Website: lowes
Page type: customer-info-address
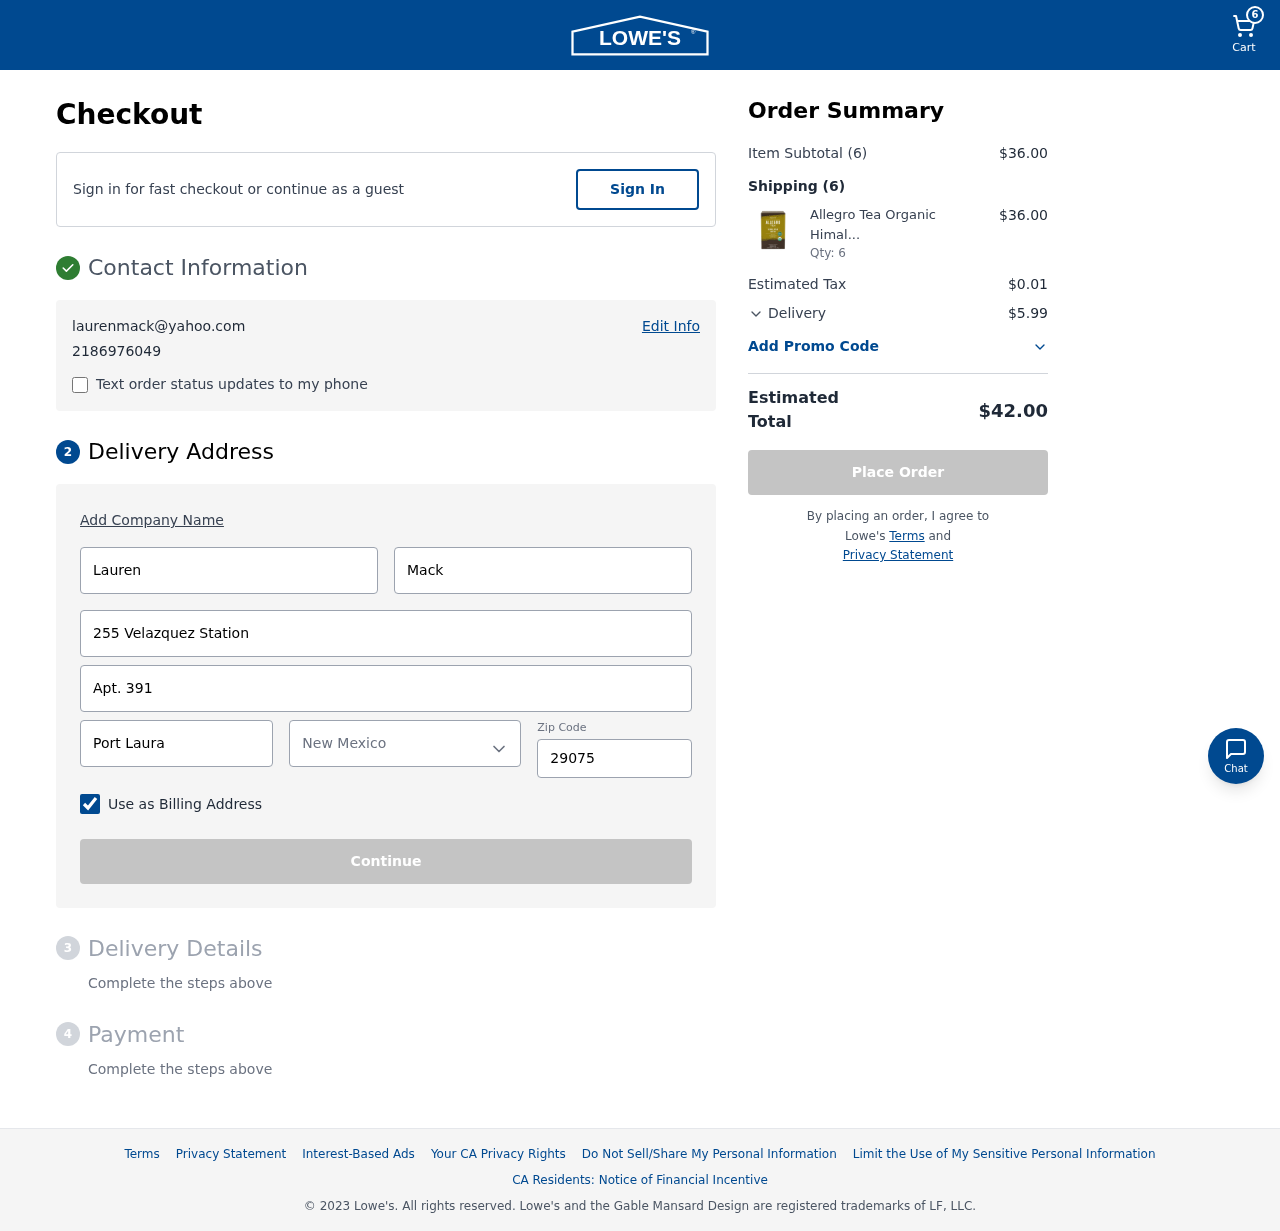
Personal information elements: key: PII_CITY
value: Port Laura
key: PII_EMAIL
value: laurenmack@yahoo.com
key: PII_FIRSTNAME
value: Lauren
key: PII_LASTNAME
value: Mack
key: PII_PHONE
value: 2186976049
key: PII_POSTCODE
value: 29075
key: PII_STATE
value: New Mexico
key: PII_STREET
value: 255 Velazquez Station
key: PII_STREET2
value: Apt. 391
Product elements: key: PRODUCT1_NAME
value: Allegro Tea Organic Himalayan Green Tea Bags, 20 Count
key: PRODUCT1_QUANTITY
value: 6
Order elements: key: ORDER_NUM_ITEMS
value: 6
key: ORDER_SUBTOTAL
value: $36.00
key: ORDER_NUM_ITEMS2
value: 6
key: ORDER_SUBTOTAL2
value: $36.00
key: ORDER_TAX
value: $0.01
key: ORDER_SHIPPING_COST
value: $5.99
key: ORDER_TOTAL
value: $42.00